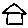
Label: house